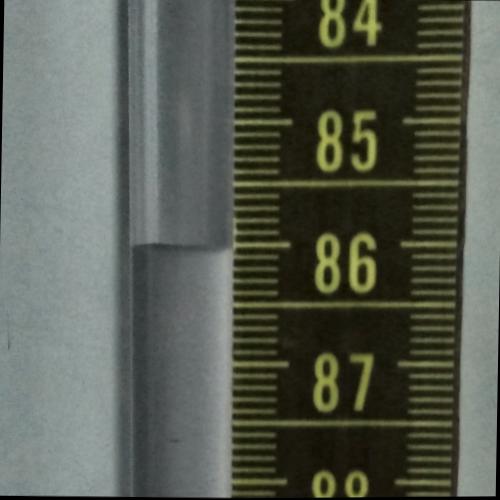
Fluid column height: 86.0 cm